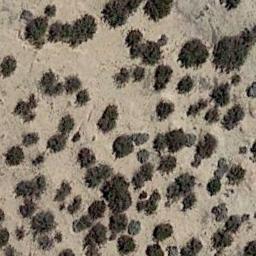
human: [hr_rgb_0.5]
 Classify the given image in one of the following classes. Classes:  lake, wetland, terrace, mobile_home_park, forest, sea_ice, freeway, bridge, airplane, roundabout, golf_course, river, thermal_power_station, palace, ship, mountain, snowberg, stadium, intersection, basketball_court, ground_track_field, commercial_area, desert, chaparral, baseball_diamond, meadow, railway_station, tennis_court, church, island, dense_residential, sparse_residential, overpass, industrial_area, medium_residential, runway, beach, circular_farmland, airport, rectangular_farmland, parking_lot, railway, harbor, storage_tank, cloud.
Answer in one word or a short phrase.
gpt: chaparral